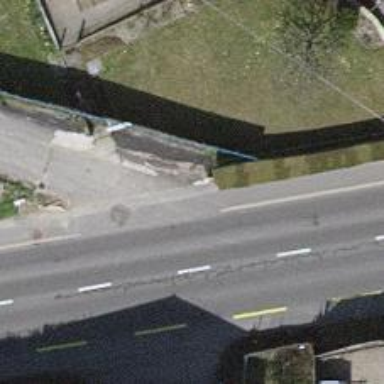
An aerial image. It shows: Hedge acting as barrier.